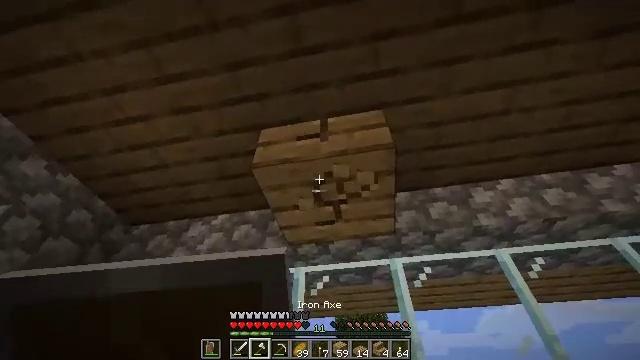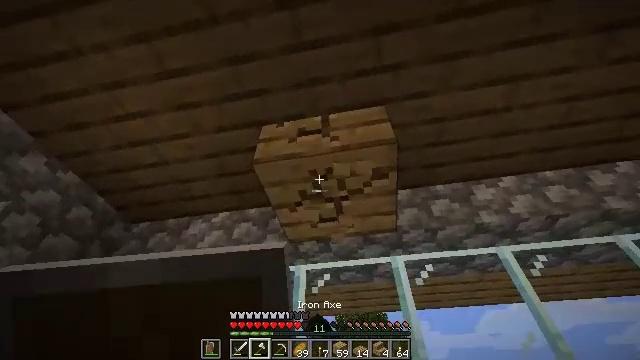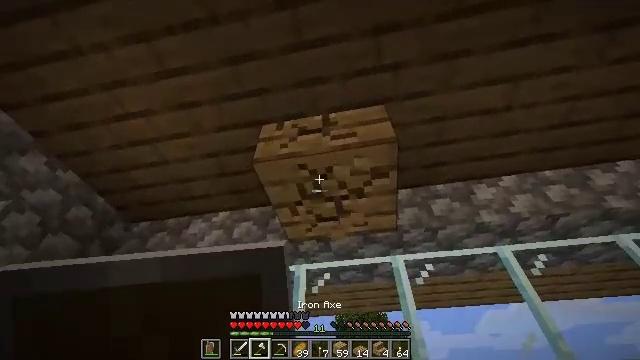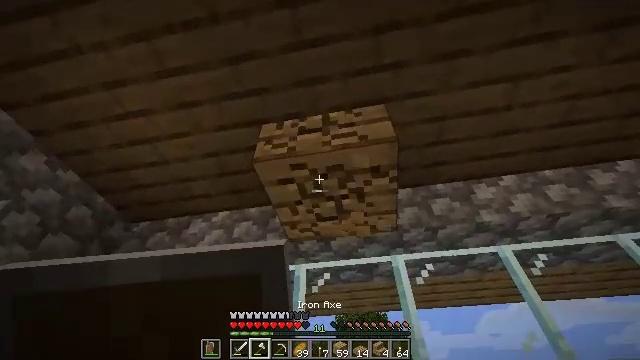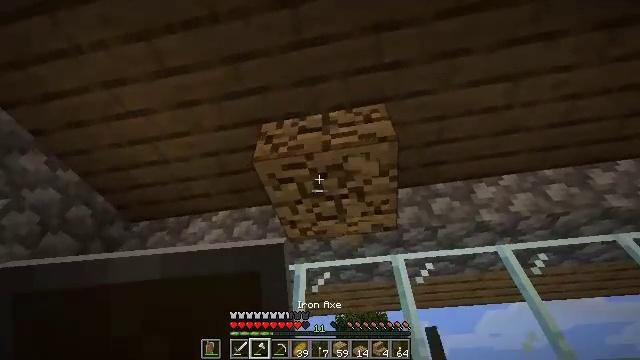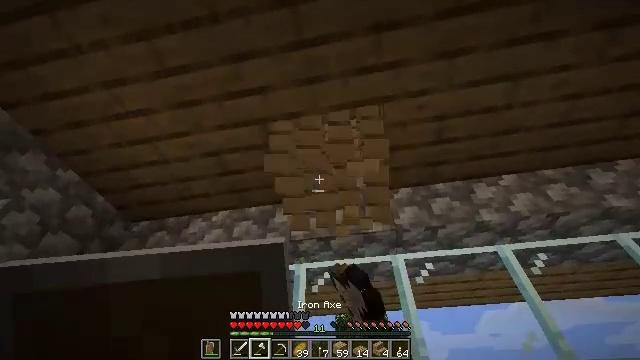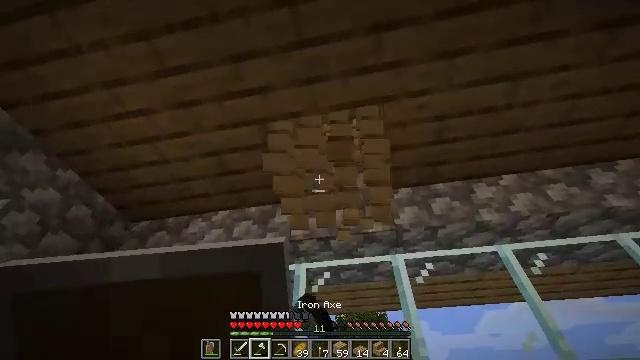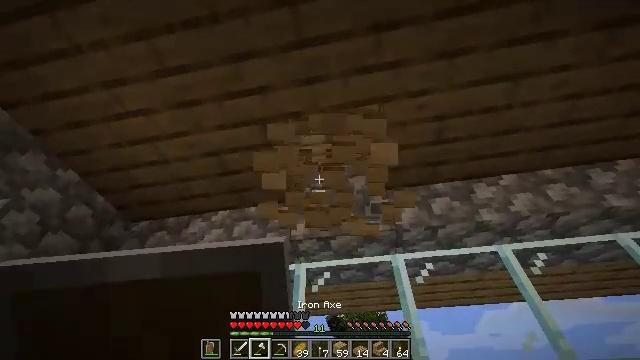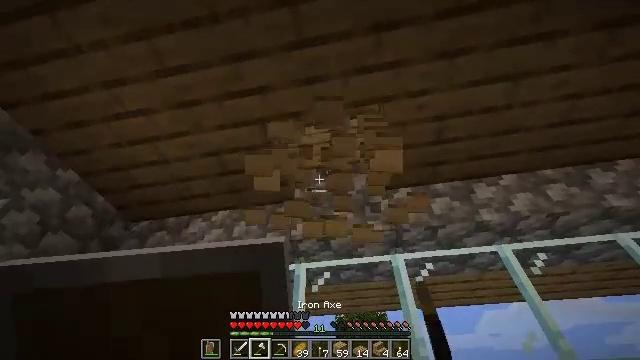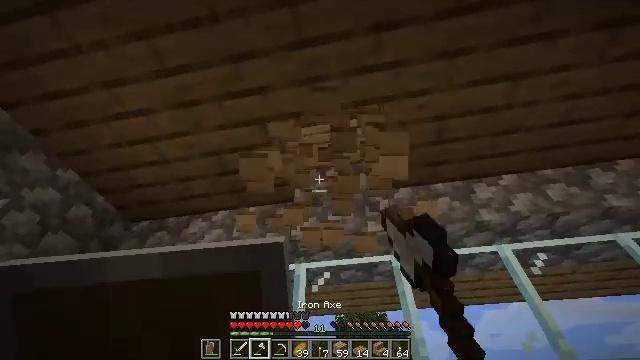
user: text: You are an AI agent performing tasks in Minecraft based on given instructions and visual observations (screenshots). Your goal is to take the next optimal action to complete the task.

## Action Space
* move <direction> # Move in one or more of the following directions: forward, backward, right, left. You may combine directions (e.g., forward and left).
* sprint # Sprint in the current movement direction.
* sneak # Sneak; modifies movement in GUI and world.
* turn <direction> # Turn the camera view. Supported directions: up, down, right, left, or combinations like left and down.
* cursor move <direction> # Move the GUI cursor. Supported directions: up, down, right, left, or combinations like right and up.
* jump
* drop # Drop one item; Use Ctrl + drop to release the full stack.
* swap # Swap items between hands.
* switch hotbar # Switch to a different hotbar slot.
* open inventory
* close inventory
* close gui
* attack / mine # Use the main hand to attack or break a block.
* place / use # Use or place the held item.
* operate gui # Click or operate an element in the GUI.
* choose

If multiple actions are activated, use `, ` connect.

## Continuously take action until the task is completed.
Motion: motion action
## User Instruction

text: Dig up the oak slab used in construction.
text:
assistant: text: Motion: attack / mine
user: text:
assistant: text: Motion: attack / mine
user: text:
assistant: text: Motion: attack / mine
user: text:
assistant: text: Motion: attack / mine
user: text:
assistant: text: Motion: attack / mine
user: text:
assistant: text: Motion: attack / mine
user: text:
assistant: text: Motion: attack / mine
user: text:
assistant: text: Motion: attack / mine
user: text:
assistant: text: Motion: attack / mine
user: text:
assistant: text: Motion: no_op